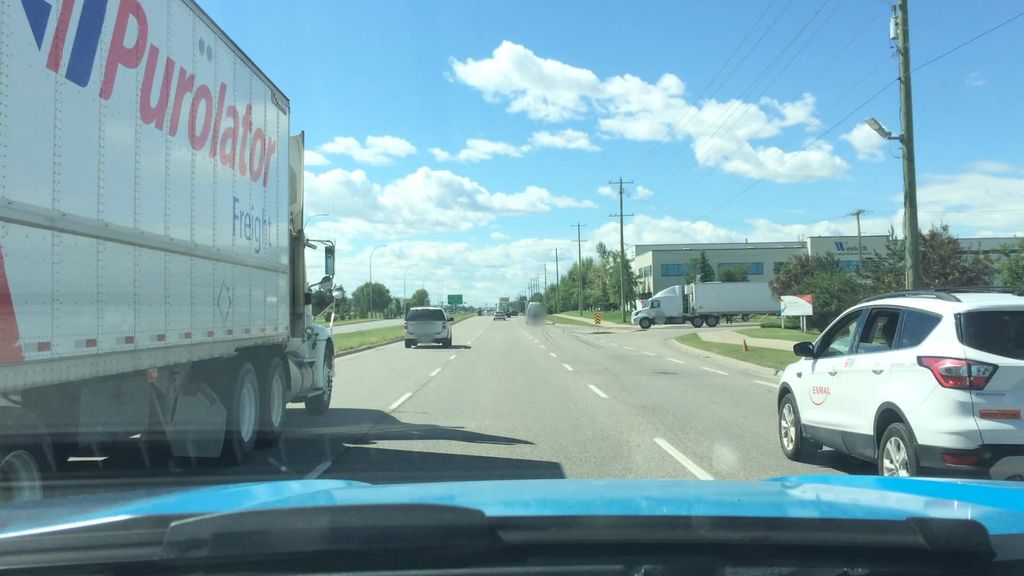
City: calgary